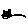
Label: cat